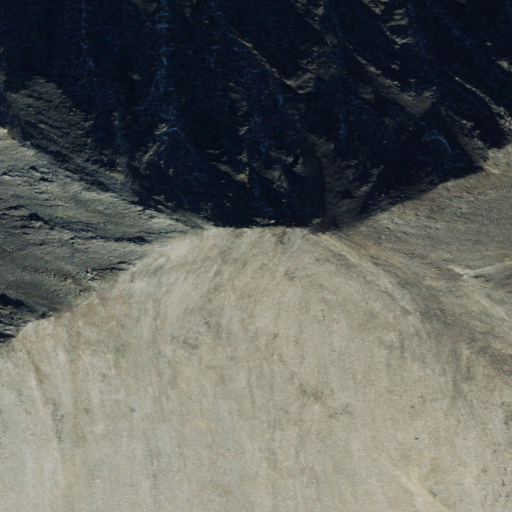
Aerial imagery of mountain in Idaho named Lem Peak containing shrub, evergreen forest, barren land, and grassland